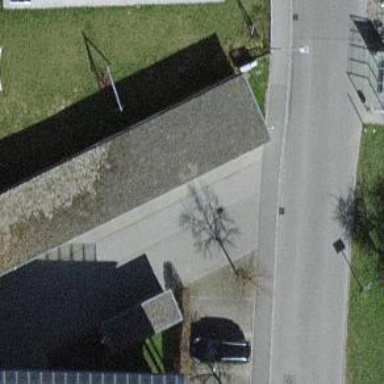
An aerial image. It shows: Carport structure.